Field crop: maize
Growth stage: 2
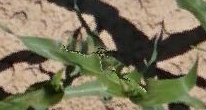
Species: maize